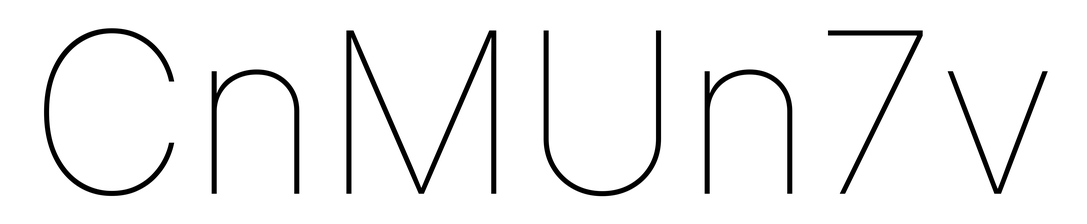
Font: Inter_Thin